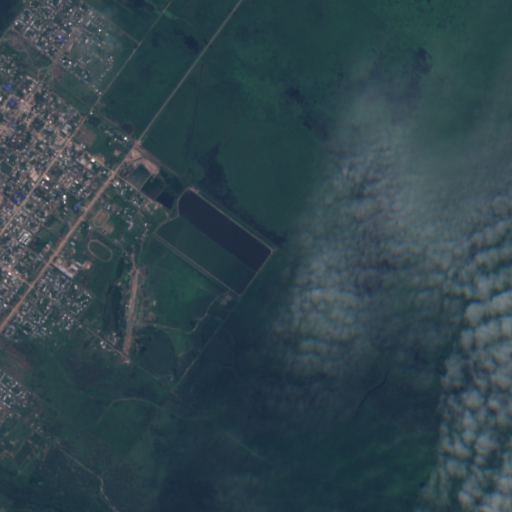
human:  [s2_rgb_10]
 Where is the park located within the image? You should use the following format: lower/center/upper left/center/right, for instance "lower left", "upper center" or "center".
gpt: The park is located in the upper left of the image.
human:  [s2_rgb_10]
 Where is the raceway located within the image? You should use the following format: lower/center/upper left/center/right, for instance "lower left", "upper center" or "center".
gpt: The raceway is located in the center left of the image.
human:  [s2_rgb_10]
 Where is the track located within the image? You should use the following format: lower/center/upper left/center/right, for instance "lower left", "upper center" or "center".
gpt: The track is located in the center left of the image.
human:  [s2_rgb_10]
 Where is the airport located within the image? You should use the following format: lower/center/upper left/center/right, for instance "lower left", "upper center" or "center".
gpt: There is no airport in the image.